Interaction volume radius: 10 \u00c5
Interaction volume height: 20 \u00c5
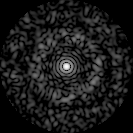
Disorder parameter: 0.8166